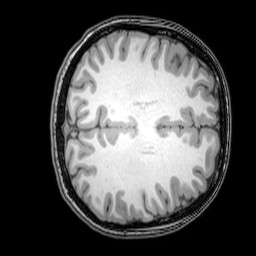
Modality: T1w
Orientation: axial
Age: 22
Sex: female
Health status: healthy
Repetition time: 0.081 s
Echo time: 0.037 s